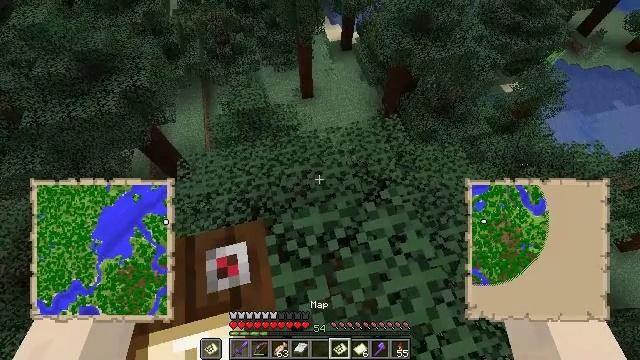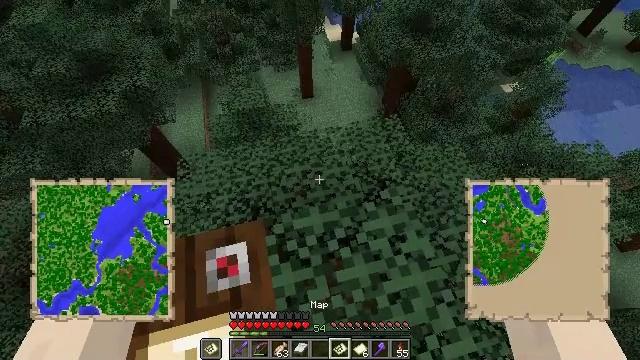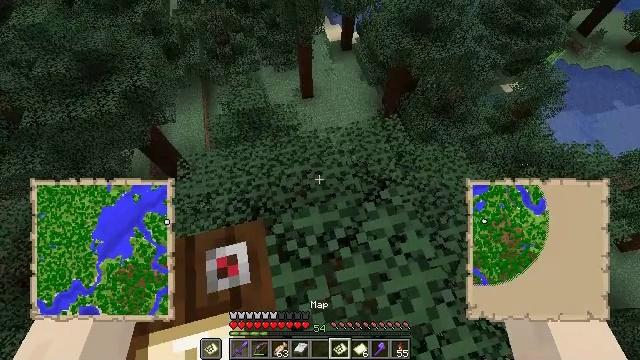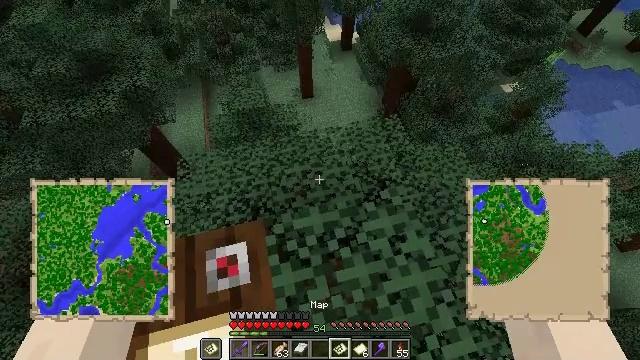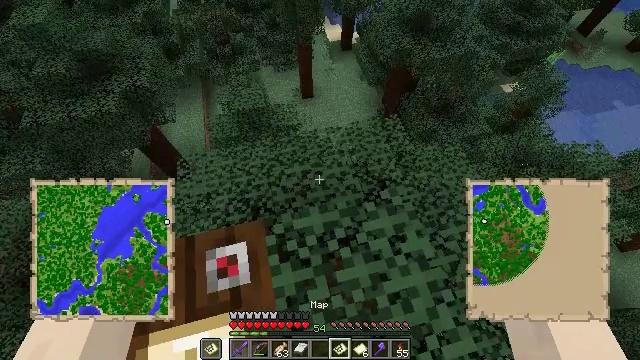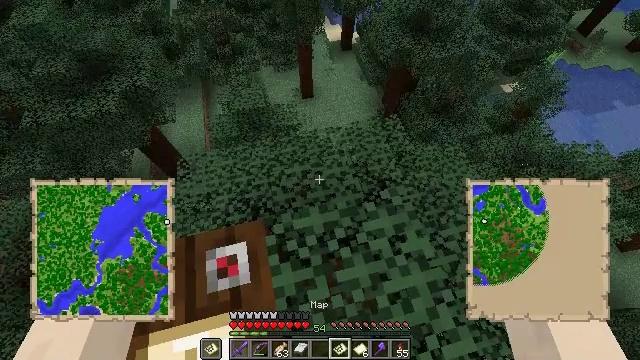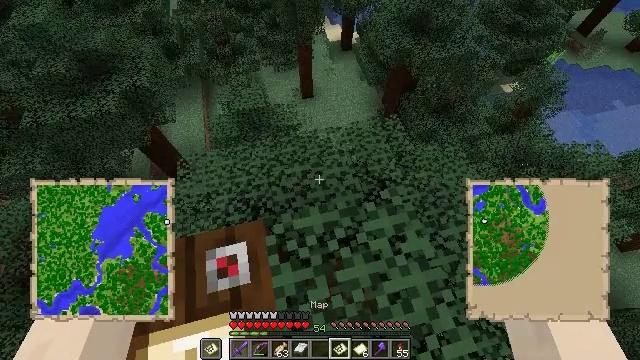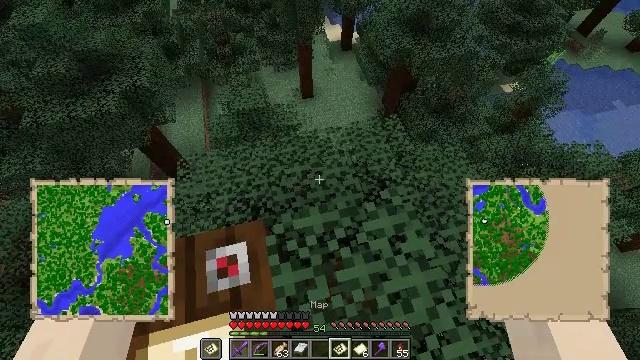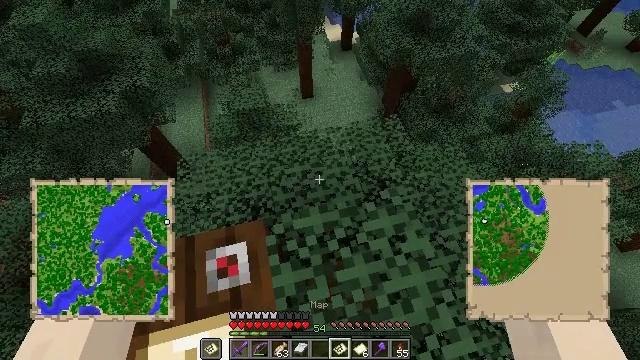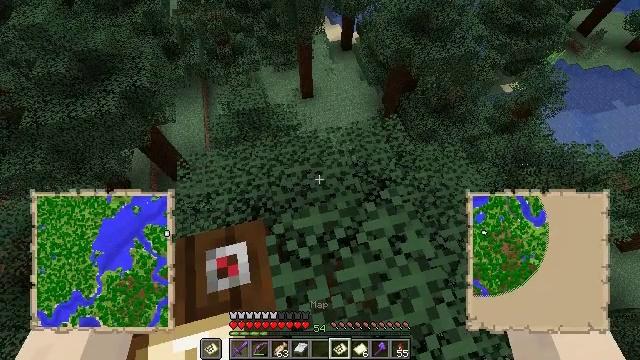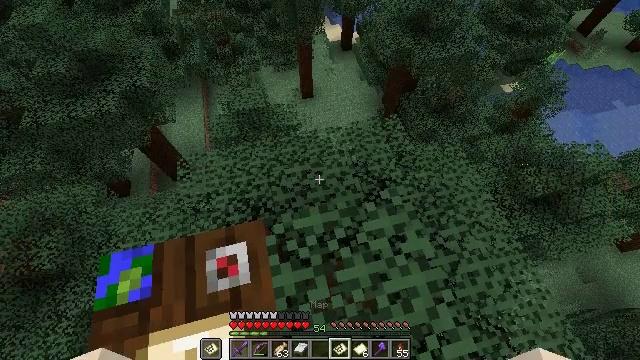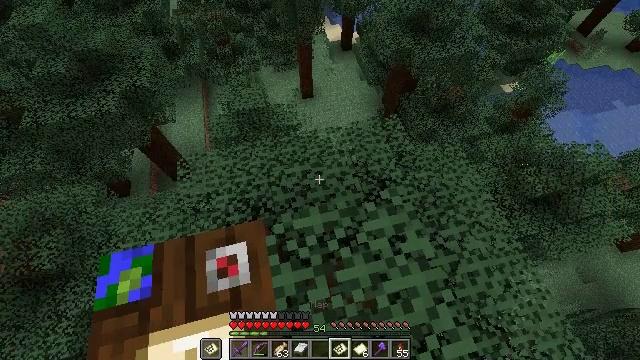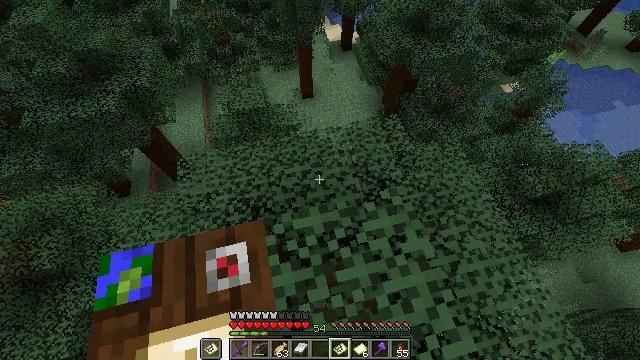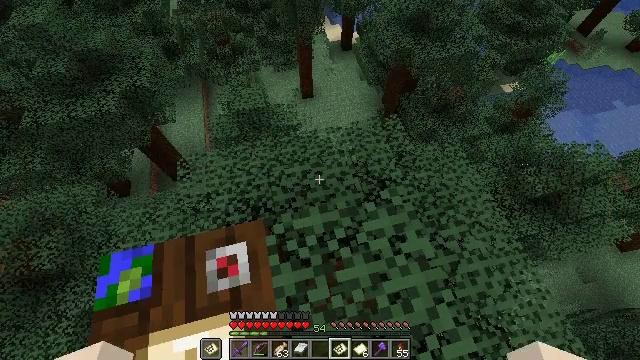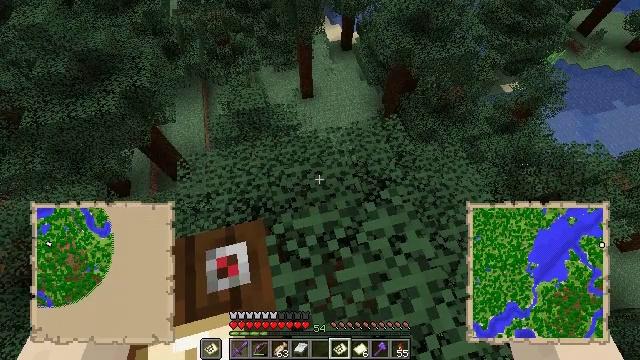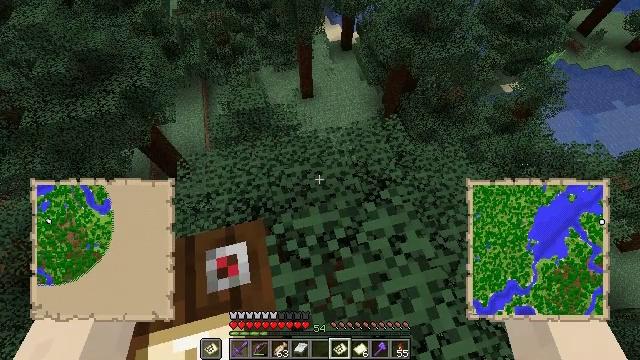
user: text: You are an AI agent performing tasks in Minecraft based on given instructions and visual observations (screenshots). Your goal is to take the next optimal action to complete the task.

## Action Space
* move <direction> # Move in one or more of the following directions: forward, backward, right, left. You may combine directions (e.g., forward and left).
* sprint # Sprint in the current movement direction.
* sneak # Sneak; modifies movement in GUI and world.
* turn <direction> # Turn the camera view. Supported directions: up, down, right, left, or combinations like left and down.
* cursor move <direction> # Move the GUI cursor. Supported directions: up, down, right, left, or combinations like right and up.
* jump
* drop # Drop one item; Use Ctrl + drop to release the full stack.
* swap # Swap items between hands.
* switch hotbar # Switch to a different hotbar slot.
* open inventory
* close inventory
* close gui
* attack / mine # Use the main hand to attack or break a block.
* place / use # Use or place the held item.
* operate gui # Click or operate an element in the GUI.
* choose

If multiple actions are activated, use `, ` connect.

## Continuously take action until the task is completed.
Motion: motion action
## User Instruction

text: Mine the cartography table.
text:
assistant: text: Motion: no_op
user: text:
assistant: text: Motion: no_op
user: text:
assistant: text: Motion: no_op
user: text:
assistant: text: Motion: no_op
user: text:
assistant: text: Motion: no_op
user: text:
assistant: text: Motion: no_op
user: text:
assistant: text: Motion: no_op
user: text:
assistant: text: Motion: no_op
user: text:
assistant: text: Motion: no_op
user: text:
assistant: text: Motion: no_op
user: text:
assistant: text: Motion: no_op
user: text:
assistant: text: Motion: no_op
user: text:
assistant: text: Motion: no_op
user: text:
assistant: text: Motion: no_op
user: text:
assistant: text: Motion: no_op
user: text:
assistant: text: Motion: no_op
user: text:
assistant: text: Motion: no_op
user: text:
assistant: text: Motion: no_op
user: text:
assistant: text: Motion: no_op
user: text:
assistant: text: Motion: no_op
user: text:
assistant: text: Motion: no_op
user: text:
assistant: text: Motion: no_op
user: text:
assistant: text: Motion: no_op
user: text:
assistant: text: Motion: no_op
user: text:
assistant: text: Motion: no_op
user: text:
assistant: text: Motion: no_op
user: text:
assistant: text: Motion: no_op
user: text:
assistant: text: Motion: no_op
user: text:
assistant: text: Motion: no_op
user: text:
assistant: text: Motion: no_op